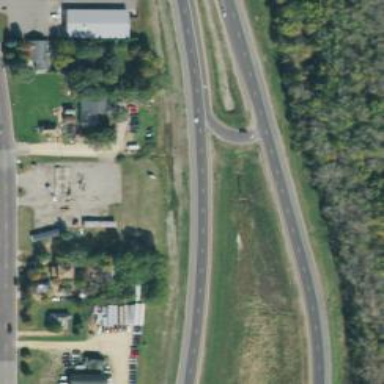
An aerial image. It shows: Trunk link highway.